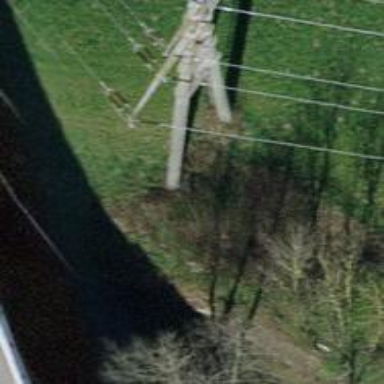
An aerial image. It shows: Concrete power tower.